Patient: sex M, age 65
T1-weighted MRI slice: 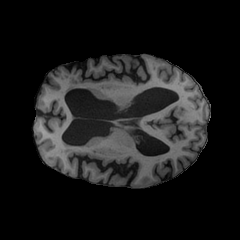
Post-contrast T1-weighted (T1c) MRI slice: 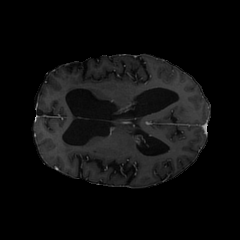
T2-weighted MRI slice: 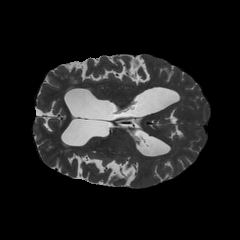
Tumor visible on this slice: no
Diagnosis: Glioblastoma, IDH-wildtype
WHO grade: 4